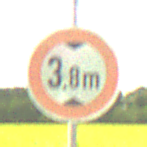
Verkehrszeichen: TatsaechlicheHoehe
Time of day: Midday
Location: Outdoor (RoadRail)
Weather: PartlyCloudy
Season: NotSpecified
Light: Natural